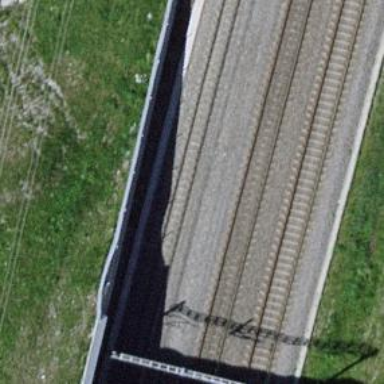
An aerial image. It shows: Railway track with contact lines for electrification.